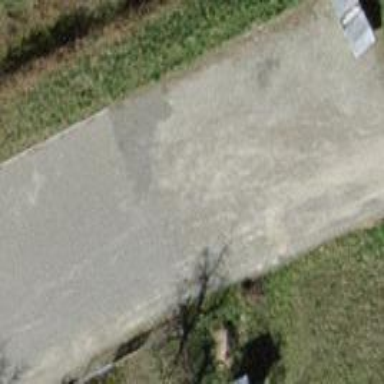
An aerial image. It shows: Unpaved service road used as parking aisle.